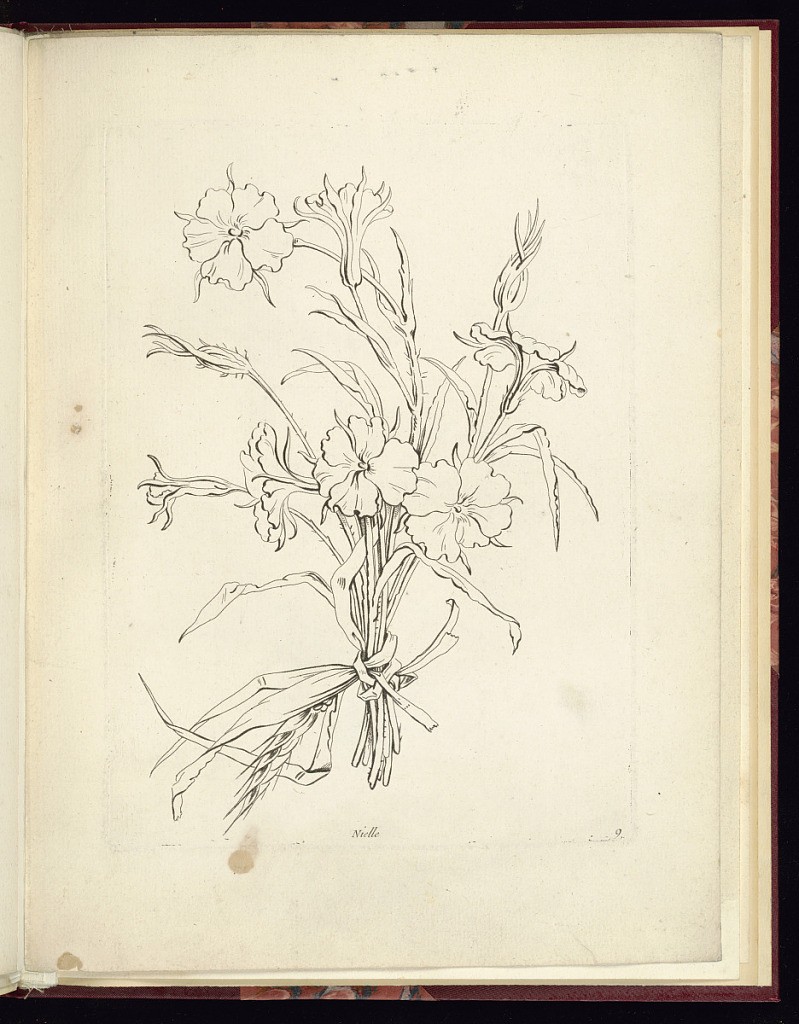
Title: Nielle
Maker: Charles-Germain de Saint-Aubin, French, 1721–1786
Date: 1757–68
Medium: Etching on paper
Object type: Print
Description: A floral bouquet of corn cockle, sprigs with flowers and leaves tied together. The plate is titled and numbered.